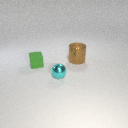
large brown metal cylinder behind small cyan metal sphere